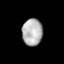
Tissue: lung
Cell type: Epithelial cells
Senescence score: 0.2286
Nuclear area (px): 532
Mean DAPI intensity: 179.825